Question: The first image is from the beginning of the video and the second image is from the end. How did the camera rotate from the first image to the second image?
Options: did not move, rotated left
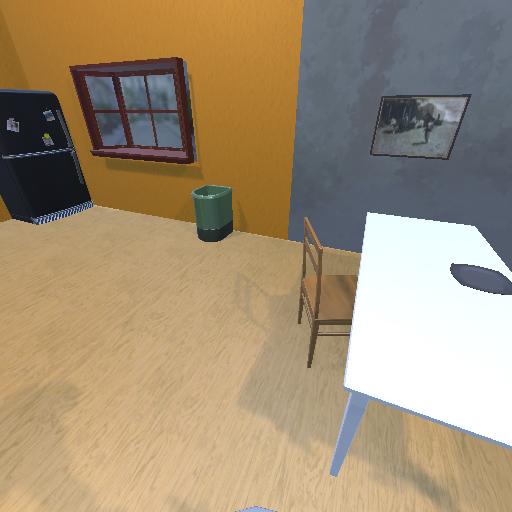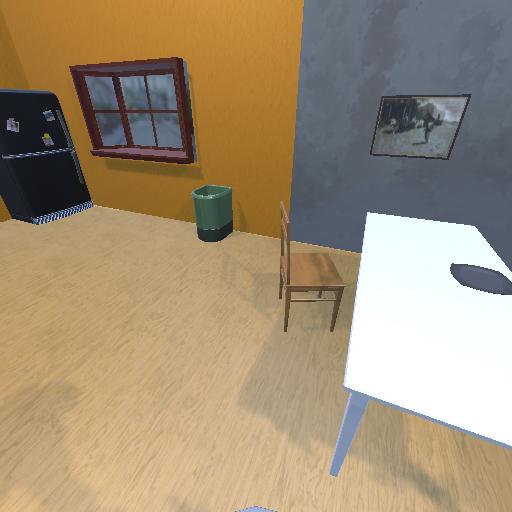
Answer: did not move